Interaction volume radius: 10 \u00c5
Interaction volume height: 30 \u00c5
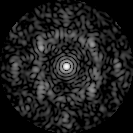
Disorder parameter: 0.6833